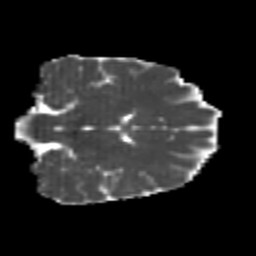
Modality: MD
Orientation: coronal
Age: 20
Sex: female
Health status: healthy
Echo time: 0.074 s